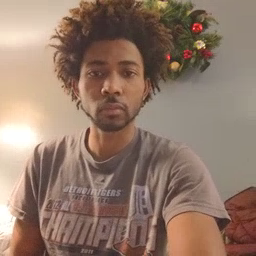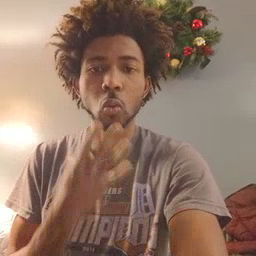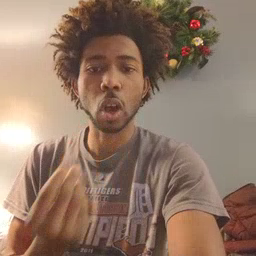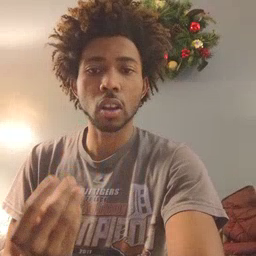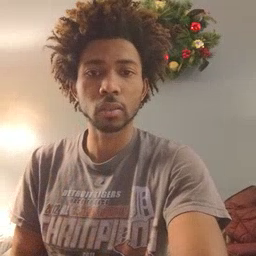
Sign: wet